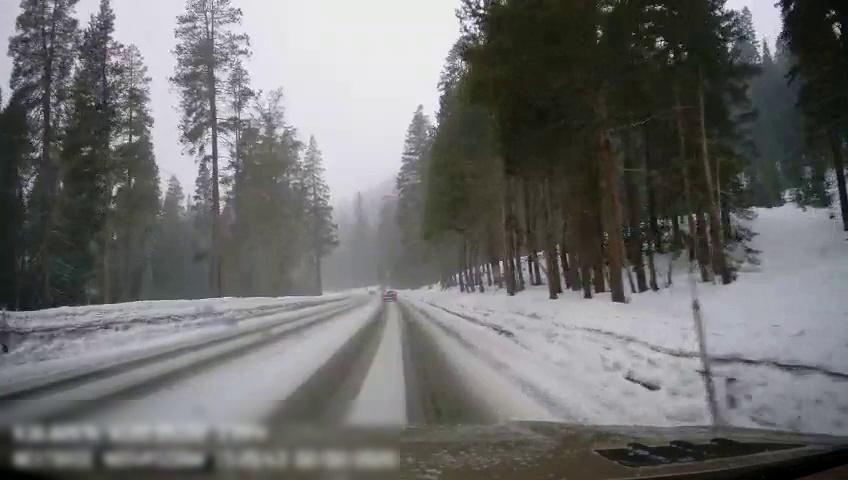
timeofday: Day
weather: Snowy
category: Drivable Space
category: Vehicles | SUV